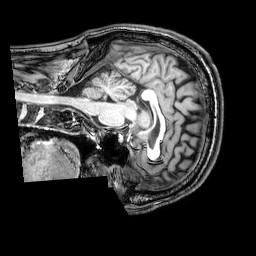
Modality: T1w
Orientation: sagittal
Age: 37
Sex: male
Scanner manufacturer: philips
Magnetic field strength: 3 T
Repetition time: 0.008113 s
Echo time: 0.003709 s